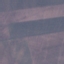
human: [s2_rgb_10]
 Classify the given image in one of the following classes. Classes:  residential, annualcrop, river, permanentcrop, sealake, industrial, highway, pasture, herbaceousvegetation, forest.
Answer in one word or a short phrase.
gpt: AnnualCrop